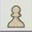
Piece: wP